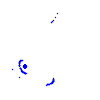
Particle: pion